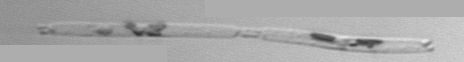
Label: Eucampia_morphytype1